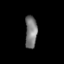
Tissue: lung
Cell type: Epithelial cells
Senescence score: 0.1671
Nuclear area (px): 379
Mean DAPI intensity: 121.744